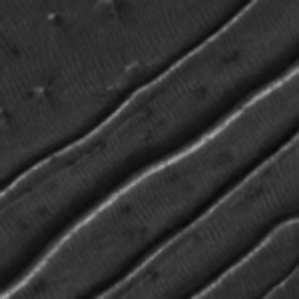
Label: frost